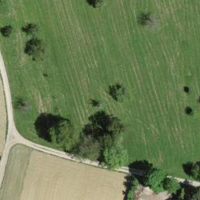
EUNIS habitat code: 25
Species observed at this site:
Juglans regia